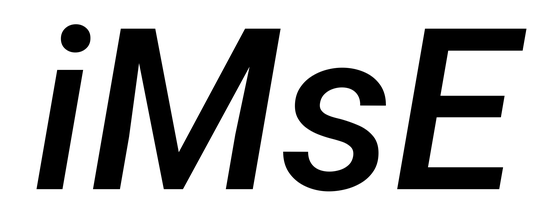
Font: Roboto-Italic_Medium_Italic